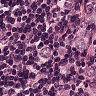
Metastatic tissue present: yes